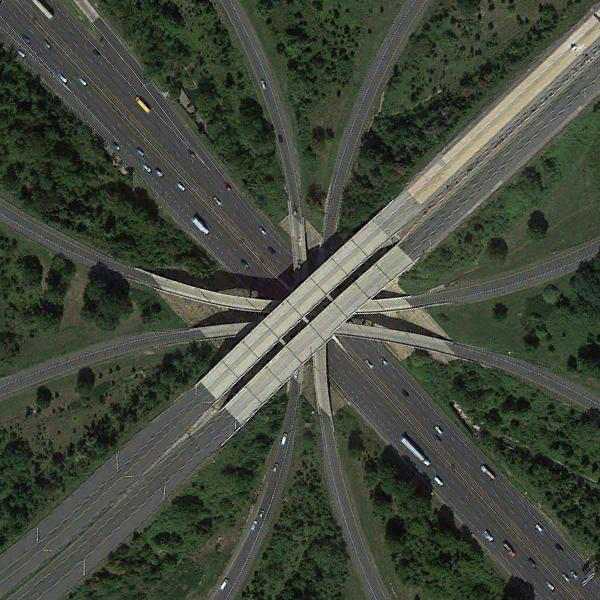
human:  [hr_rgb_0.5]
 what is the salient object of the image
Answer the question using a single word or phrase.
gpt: viaduct